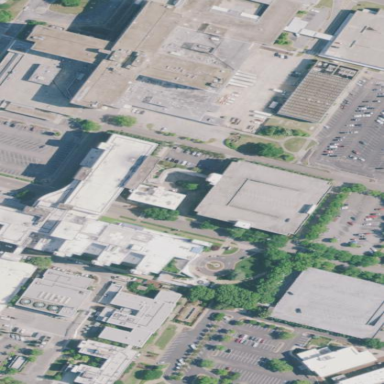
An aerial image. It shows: Hospital.